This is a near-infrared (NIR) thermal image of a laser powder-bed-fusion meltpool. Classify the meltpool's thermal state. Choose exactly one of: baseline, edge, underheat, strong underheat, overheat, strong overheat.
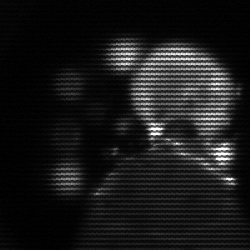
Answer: baseline